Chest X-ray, PA view. Patient: 36 years old, sex M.
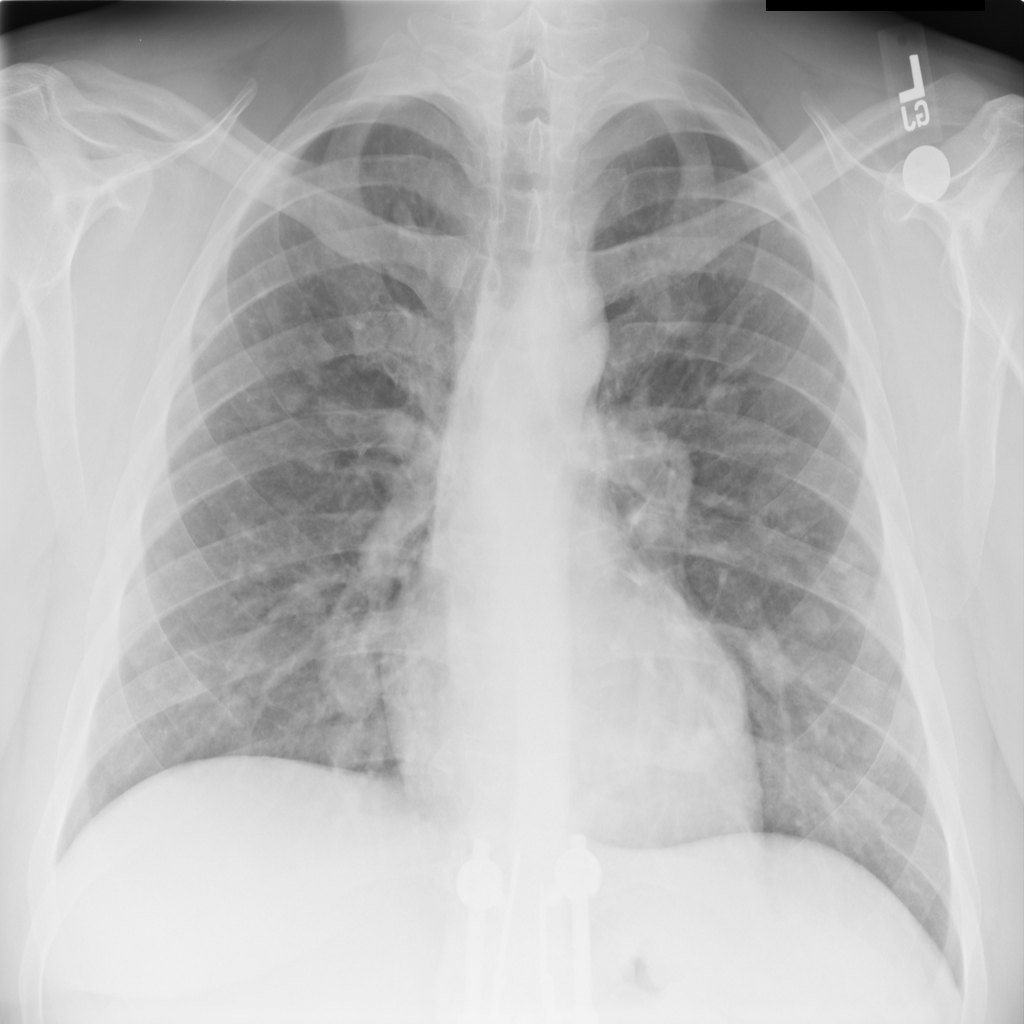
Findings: Nodule